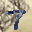
Label: 7